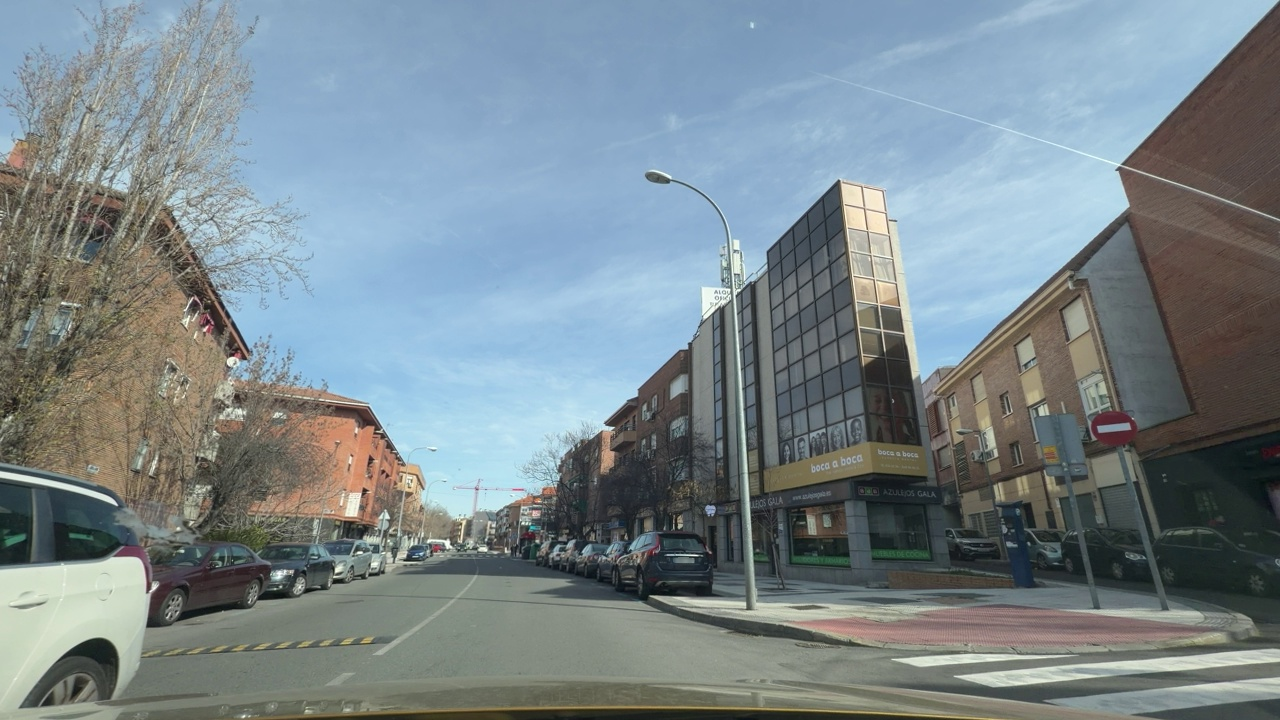
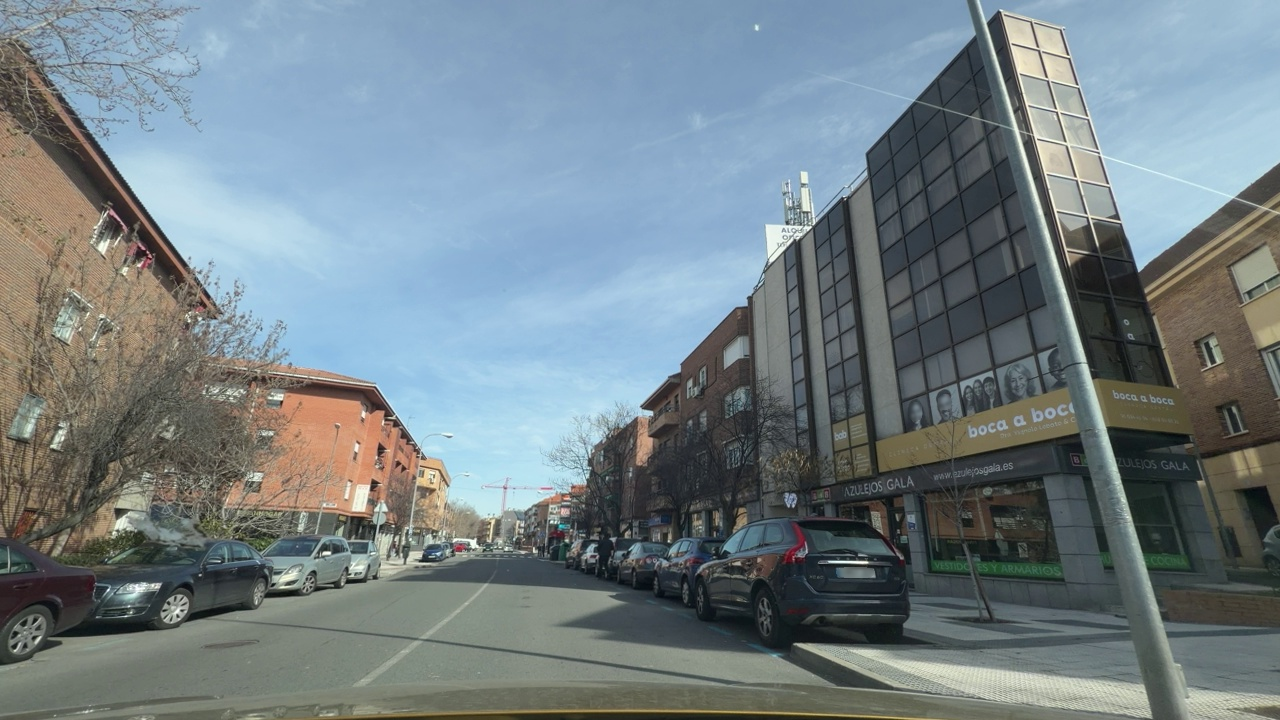
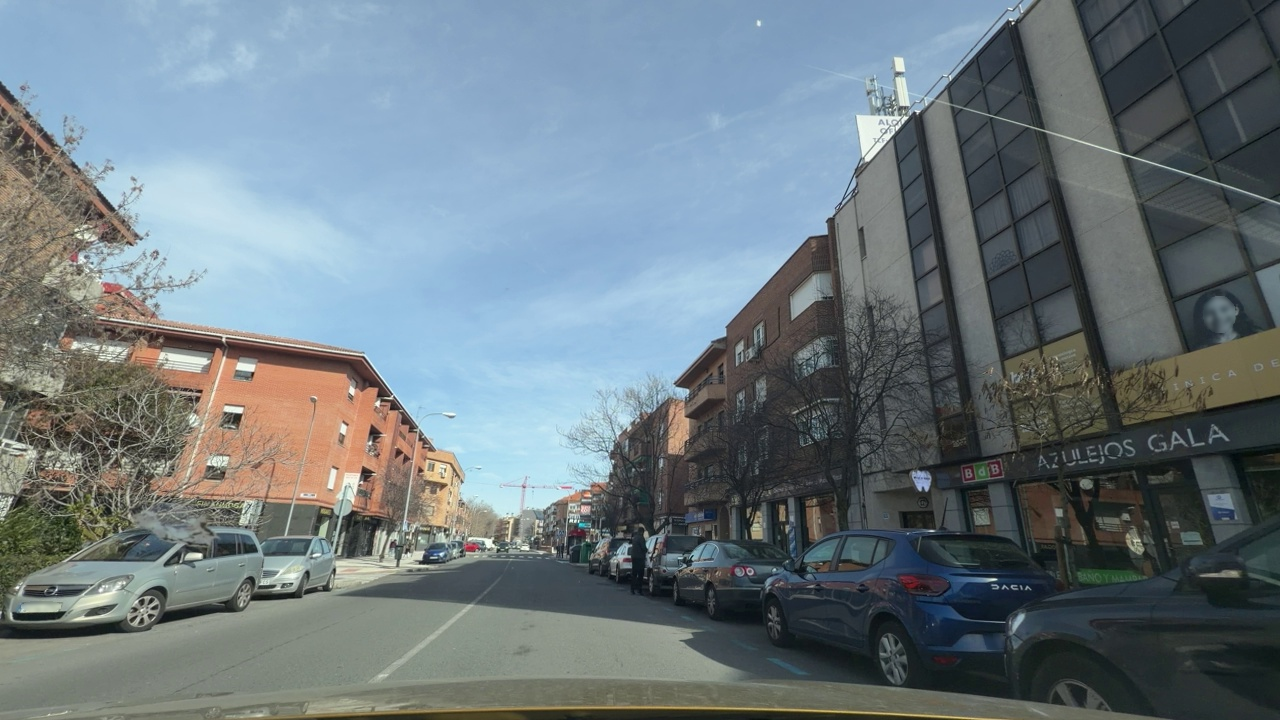
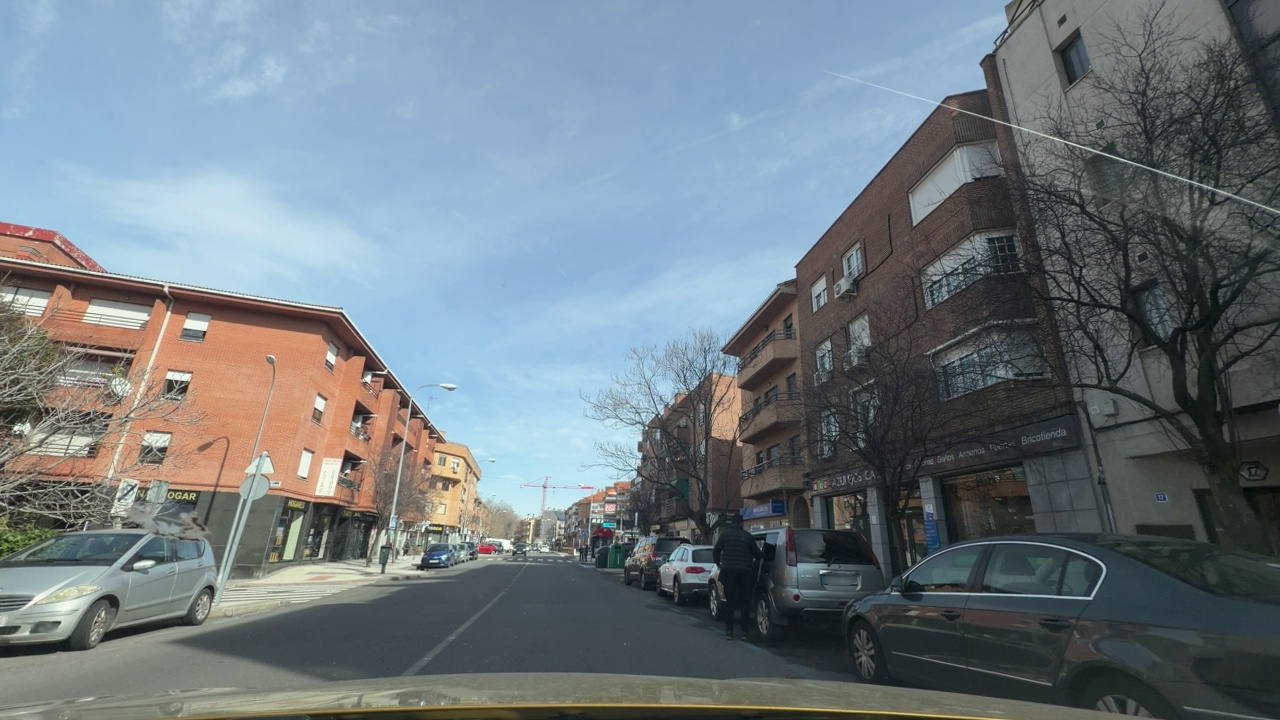
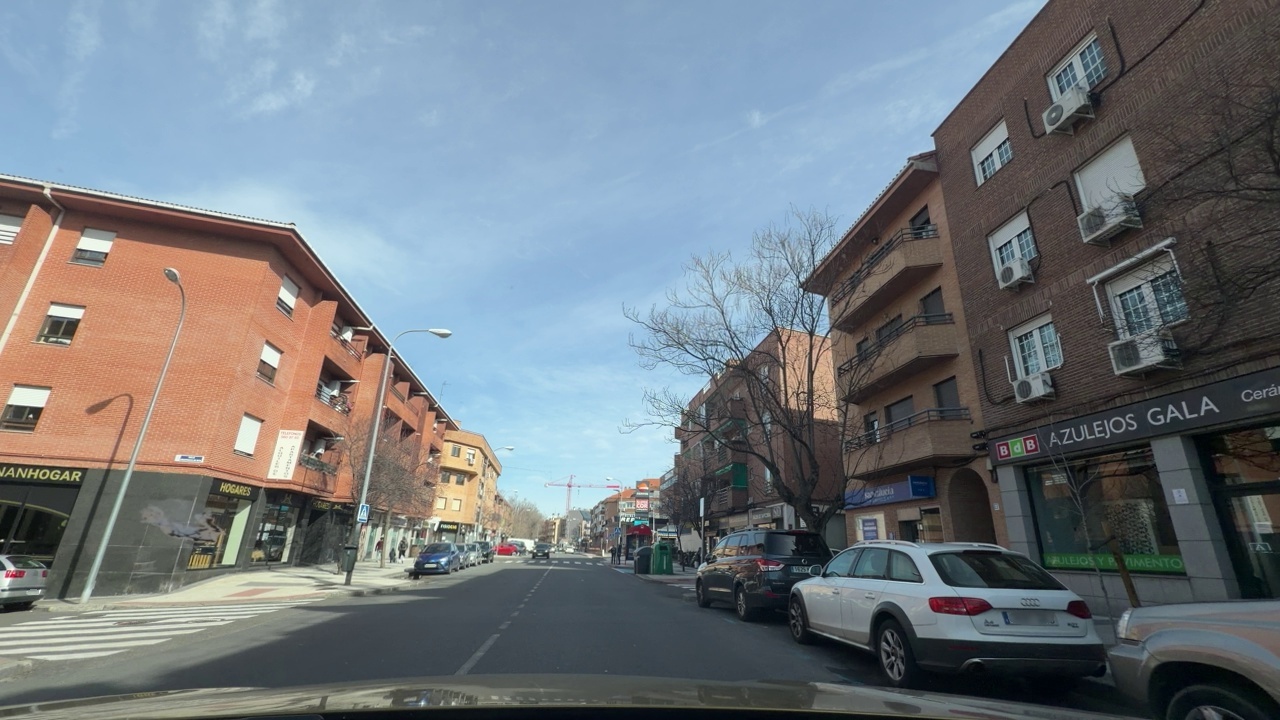
Situation: Pedestrian
Question: Is the ego vehicle traveling on a narrow street with sidewalks or bike lanes directly adjacent to the roadway?
Answer: No
Reasoning: The road where the ego vehicle is travelling is not a narrow street.

Situation: Pedestrian
Question: Are pedestrians or cyclists moving alongside the ego vehicle on the right side?
Answer: Yes
Reasoning: There is a pedestrian present on the right side of the ego vehicle.

Situation: Pedestrian
Question: Could a pedestrian's current path intersect with the trajectory of the ego vehicle?
Answer: No
Reasoning: The pedestrian seen in the images is entering a parked vehicle.

Situation: Pedestrian
Question: Are pedestrians or cyclists moving alongside the ego vehicle on the left side?
Answer: No
Reasoning: There are no pedestrians or cyclists seen on the left side of the ego vehicle.